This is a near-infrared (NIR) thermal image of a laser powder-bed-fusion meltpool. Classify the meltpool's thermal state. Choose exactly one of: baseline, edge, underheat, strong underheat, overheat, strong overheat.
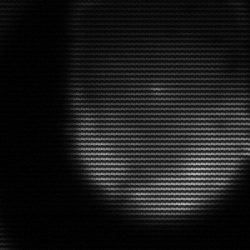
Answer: edge